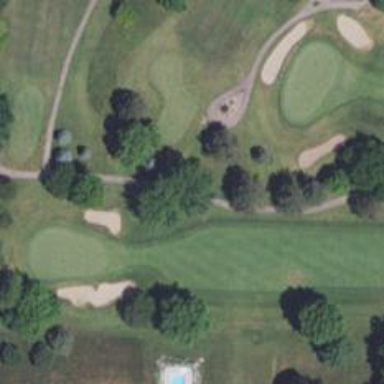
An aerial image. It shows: Path used for both walking and golf.